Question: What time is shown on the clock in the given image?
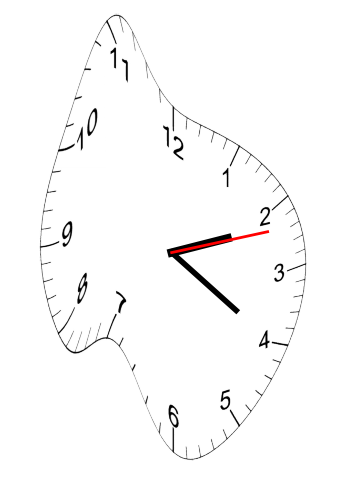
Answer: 02:20:12